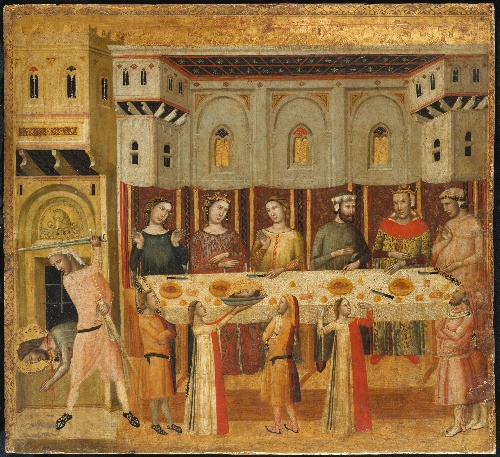
Title: The Feast of Herod and the Beheading of the Baptist
Artist: Giovanni Baronzio
Artist bio: Italian, active in Romagna and the Marches, second quarter 14th century
Date: ca. 1330–35
Object type: Painting
Classification: Paintings
Medium: Tempera on wood, gold ground, and silver
Culture: Italian, Rimini
Dimensions: 17 3/8 x 19 5/8 in. (44.1 x 49.8 cm)
Department: Robert Lehman Collection
Credit line: Robert Lehman Collection, 1975
Accession year: 1975
Repository: Metropolitan Museum of Art, New York, NY
Tags: Heads|Men|Women|Saint John the Baptist